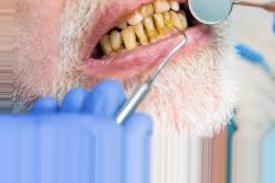
Condition: Tooth Discoloration